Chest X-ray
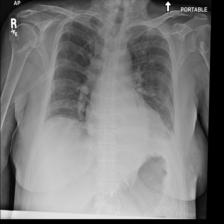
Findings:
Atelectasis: negative
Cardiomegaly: negative
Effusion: negative
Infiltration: negative
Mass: negative
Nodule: negative
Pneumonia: negative
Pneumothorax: negative
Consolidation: positive
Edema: negative
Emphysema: negative
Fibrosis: negative
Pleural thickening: negative
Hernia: negative